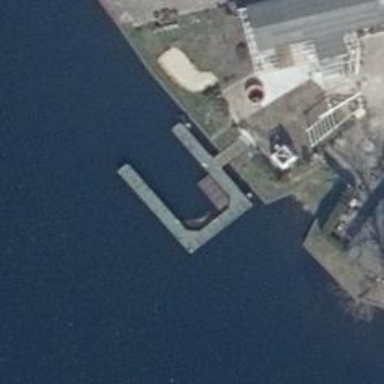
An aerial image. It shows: Man-made pier.